Question: I got a problem with MUI Select (multiple) inside a Formik form.
Suppose that I have a task stored in database with 'taskName', 'assignTo' (array of staff).
Now I'm trying to make a form where I can update/change 'assignTo' values.
So the form got 'initialValues' with:
'''
const savedTask = {
id: 1,
name: "Task A",
assignTo: [
{
id: 1,
name: "Oliver Hansen",
age: 32
}
]
};
'''
and people list
'''
const personList = [
{
id: 1,
name: "Oliver Hansen",
age: 32
},
{
id: 2,
name: "Van Henry",
age: 25
},
{
id: 3,
name: "Oliver",
age: 27
}
];
'''
The problem is I can't unselect "Oliver Hansen" in the update form. When I click on it, it also adds one more "Oliver Hansen".

<URL>
Did I implement wrong or that's how formik 'setFieldValues' behaves?
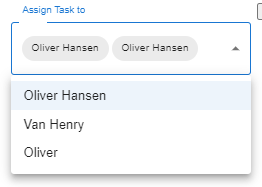
Answer: From <URL>:
> ...If the value is an object it must have reference equality with the
option in order to be selected. If the value is not an object, the
string representation must match with the string representation of the
option in order to be selected.
'savedTask.assignTo' and 'personList' have different object references even if they have the same value, so you have to use 'Array.filter' to have the initial value of 'assignTo' from 'personList' like this:
'''
const initValues = {
...savedTask,
assignTo: personList.filter(person => savedTask.assignTo.some(obj => obj.id === person.id))
};
const formik = useFormik({
initialValues: initValues,
onSubmit: (values) => {
console.log("values submit ", values);
}
});
'''
Working example:
<URL>